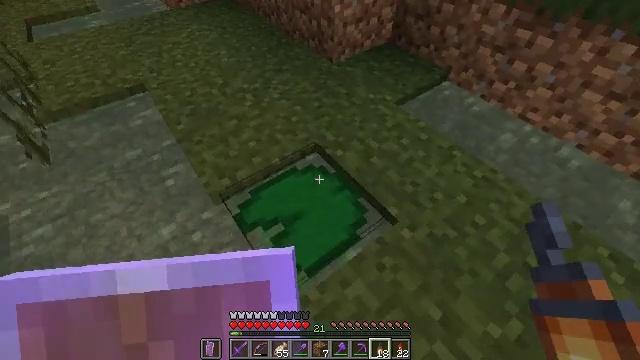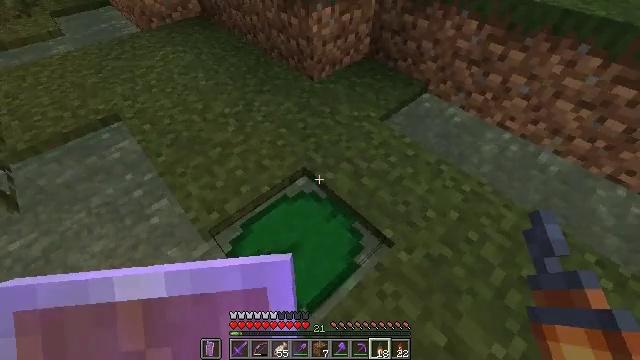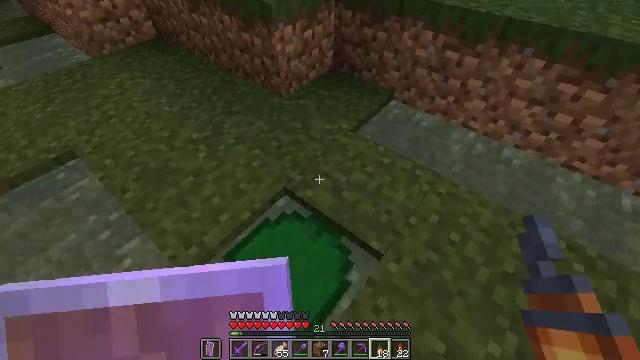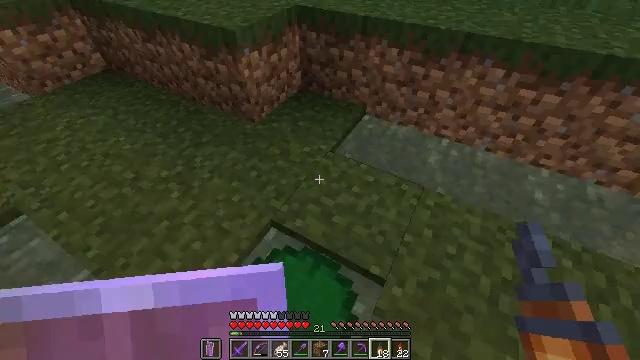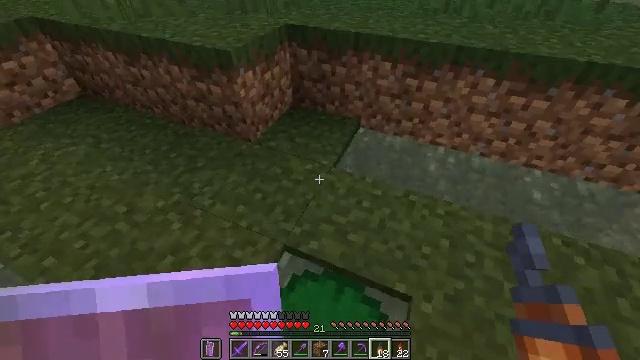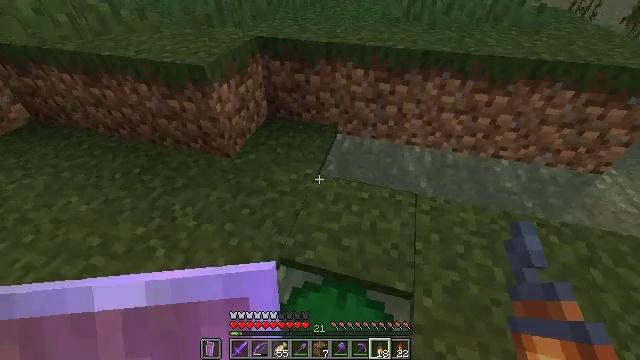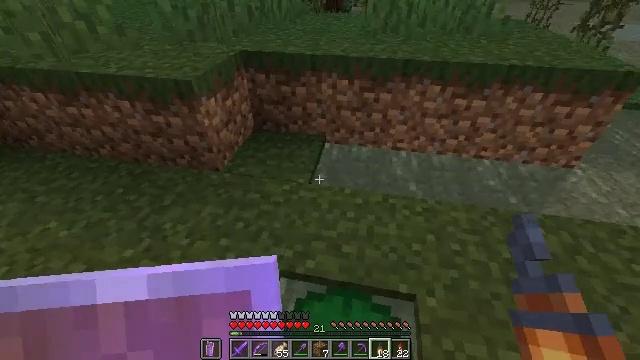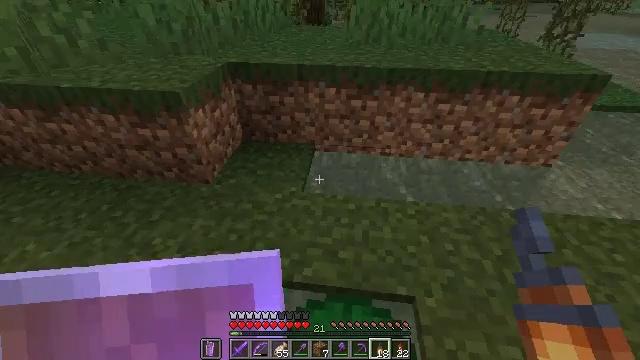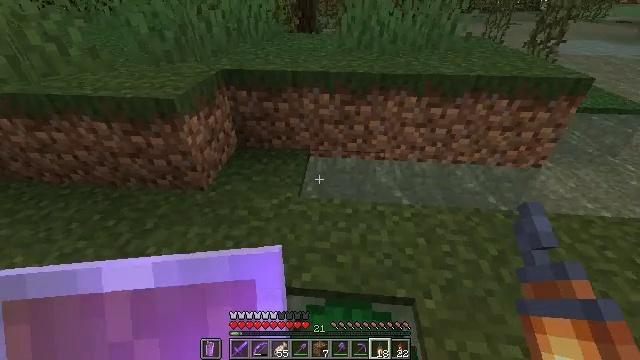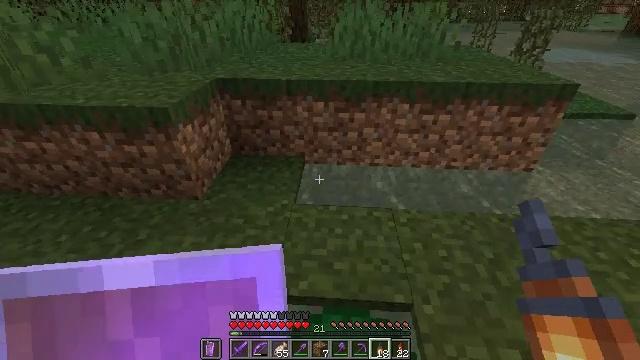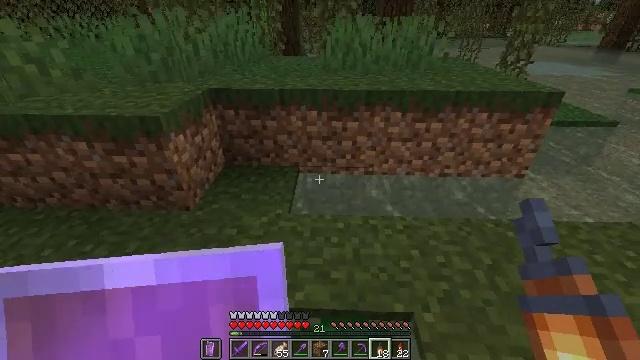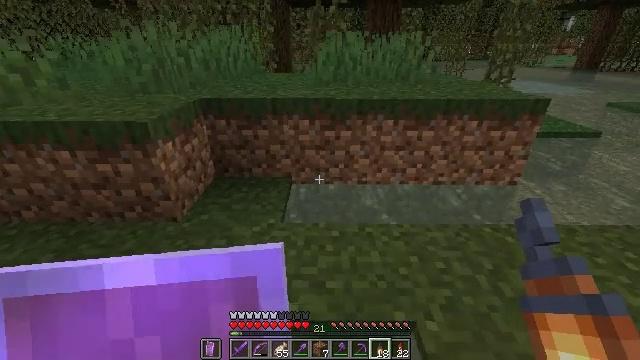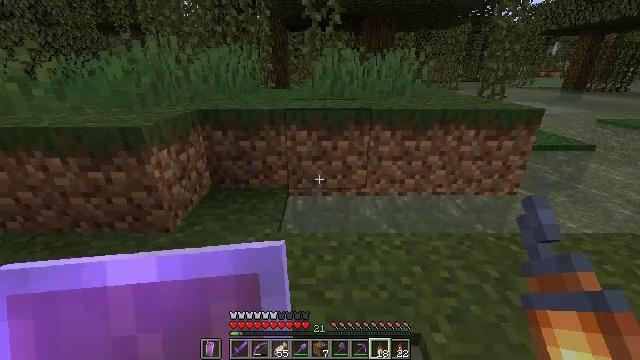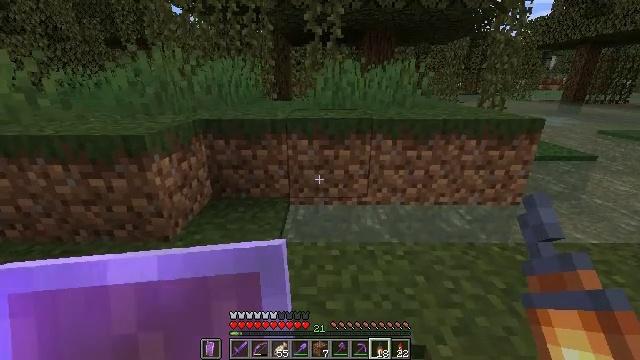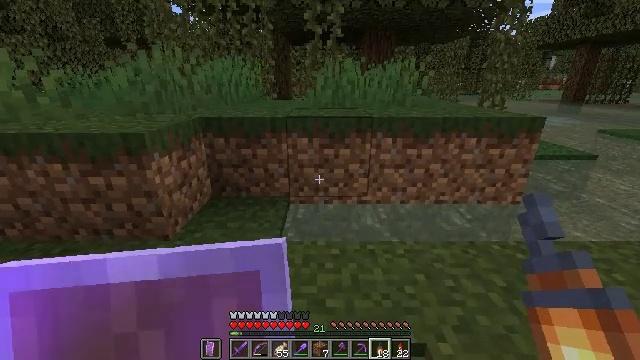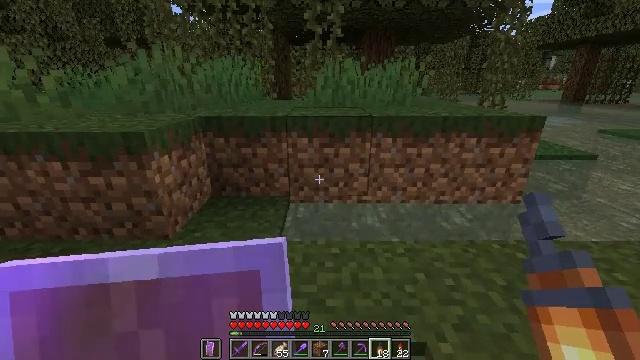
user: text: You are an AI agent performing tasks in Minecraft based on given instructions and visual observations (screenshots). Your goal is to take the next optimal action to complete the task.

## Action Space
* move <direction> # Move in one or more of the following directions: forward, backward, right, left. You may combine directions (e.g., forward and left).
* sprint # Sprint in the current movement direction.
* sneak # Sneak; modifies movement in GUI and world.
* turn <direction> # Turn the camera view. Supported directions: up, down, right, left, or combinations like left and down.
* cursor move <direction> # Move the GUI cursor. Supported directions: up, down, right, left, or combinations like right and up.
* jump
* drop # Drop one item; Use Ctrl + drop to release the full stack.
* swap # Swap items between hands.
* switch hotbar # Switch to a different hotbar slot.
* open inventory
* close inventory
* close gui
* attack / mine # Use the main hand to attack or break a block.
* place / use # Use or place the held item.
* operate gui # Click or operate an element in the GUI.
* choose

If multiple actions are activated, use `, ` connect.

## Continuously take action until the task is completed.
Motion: motion action
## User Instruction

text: Collect the grass block using a shovel.
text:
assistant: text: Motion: move forward and move left, turn right and up
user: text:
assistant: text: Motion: move forward and move left, turn right and up
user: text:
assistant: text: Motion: move left, turn right and up
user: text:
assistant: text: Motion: move left, turn right and up
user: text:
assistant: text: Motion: turn right and up
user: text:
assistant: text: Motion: turn right and up
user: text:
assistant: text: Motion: turn right and up
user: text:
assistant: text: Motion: turn right and up
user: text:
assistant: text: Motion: sneak, turn right and up
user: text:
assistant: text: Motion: sneak, turn right and up
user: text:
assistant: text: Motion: sneak, turn right and up
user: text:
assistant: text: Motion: sneak, turn up
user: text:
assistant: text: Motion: sneak, turn up
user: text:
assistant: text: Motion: sneak
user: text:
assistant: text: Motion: sneak
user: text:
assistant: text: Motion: sneak
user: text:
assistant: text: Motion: sneak
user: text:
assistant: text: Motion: sneak, turn up
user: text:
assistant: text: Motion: move forward, sneak
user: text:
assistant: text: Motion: move forward, sneak
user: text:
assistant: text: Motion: move forward, sneak
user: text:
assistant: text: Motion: move forward, sneak
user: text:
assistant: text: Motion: move forward, sneak
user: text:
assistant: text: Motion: move forward, sneak
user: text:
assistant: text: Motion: move forward, sneak
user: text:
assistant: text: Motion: move forward, sneak, turn left
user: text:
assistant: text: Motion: move forward, sneak
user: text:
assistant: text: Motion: move forward, sneak
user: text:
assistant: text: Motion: move forward, sneak
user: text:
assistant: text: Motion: move forward, sneak